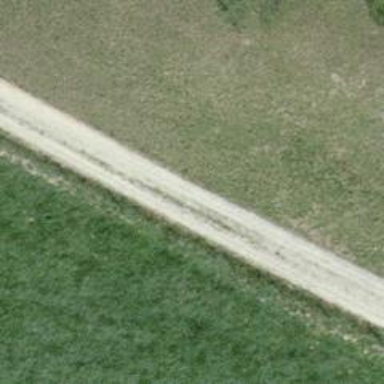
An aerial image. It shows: Track with grade2 pebblestone surface.